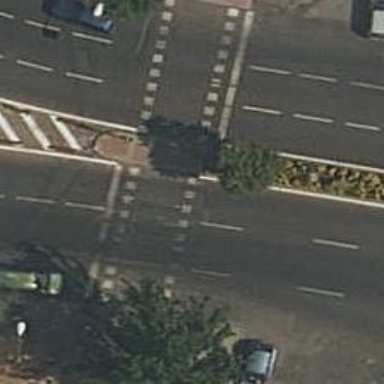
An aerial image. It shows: Zebra crossing with traffic signals.